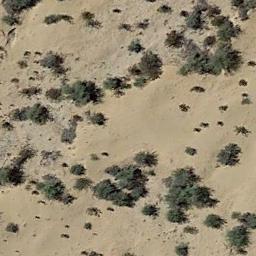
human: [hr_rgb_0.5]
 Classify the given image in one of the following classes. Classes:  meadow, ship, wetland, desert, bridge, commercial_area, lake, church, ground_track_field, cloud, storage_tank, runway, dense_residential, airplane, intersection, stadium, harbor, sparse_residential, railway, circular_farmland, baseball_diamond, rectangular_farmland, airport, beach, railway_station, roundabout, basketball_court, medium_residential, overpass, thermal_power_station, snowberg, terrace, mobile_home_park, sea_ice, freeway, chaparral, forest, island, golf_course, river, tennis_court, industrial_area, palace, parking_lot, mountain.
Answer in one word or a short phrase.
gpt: chaparral